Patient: sex F, age 46
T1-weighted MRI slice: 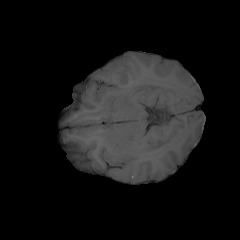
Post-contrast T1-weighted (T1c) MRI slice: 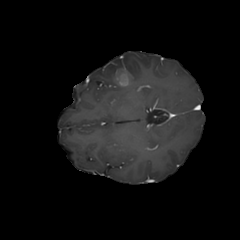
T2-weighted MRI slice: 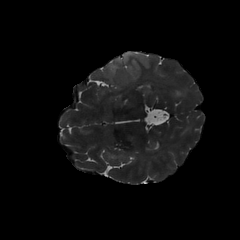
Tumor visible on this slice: yes
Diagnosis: Glioblastoma, IDH-wildtype
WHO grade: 4